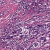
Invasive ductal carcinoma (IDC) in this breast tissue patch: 1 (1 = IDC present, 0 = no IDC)